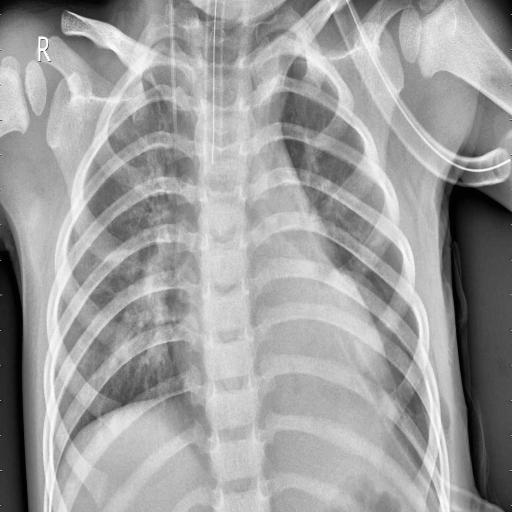
Finding: PNEUMONIA